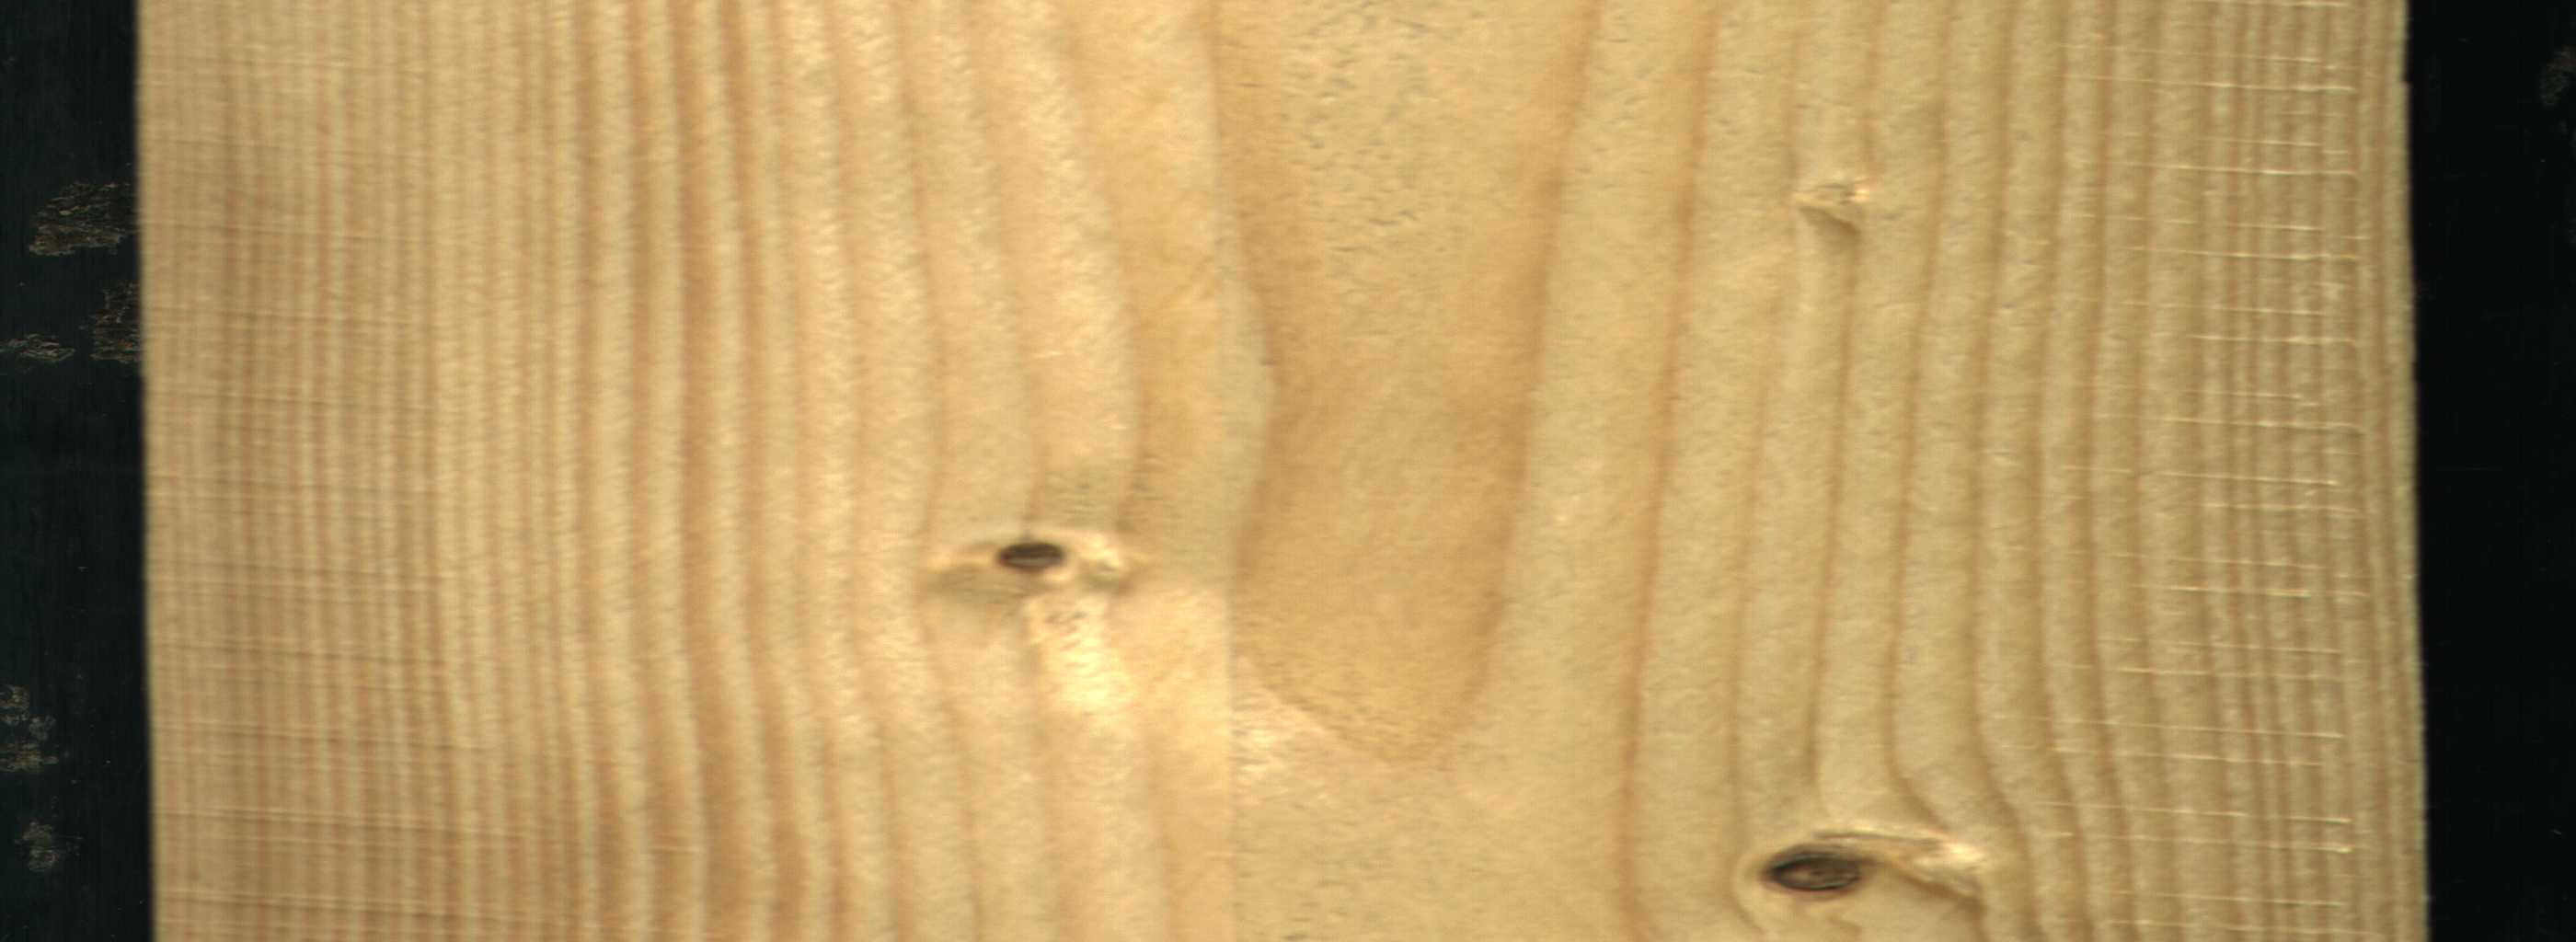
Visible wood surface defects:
Dead_Knot
Live_Knot